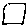
Label: square